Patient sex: F
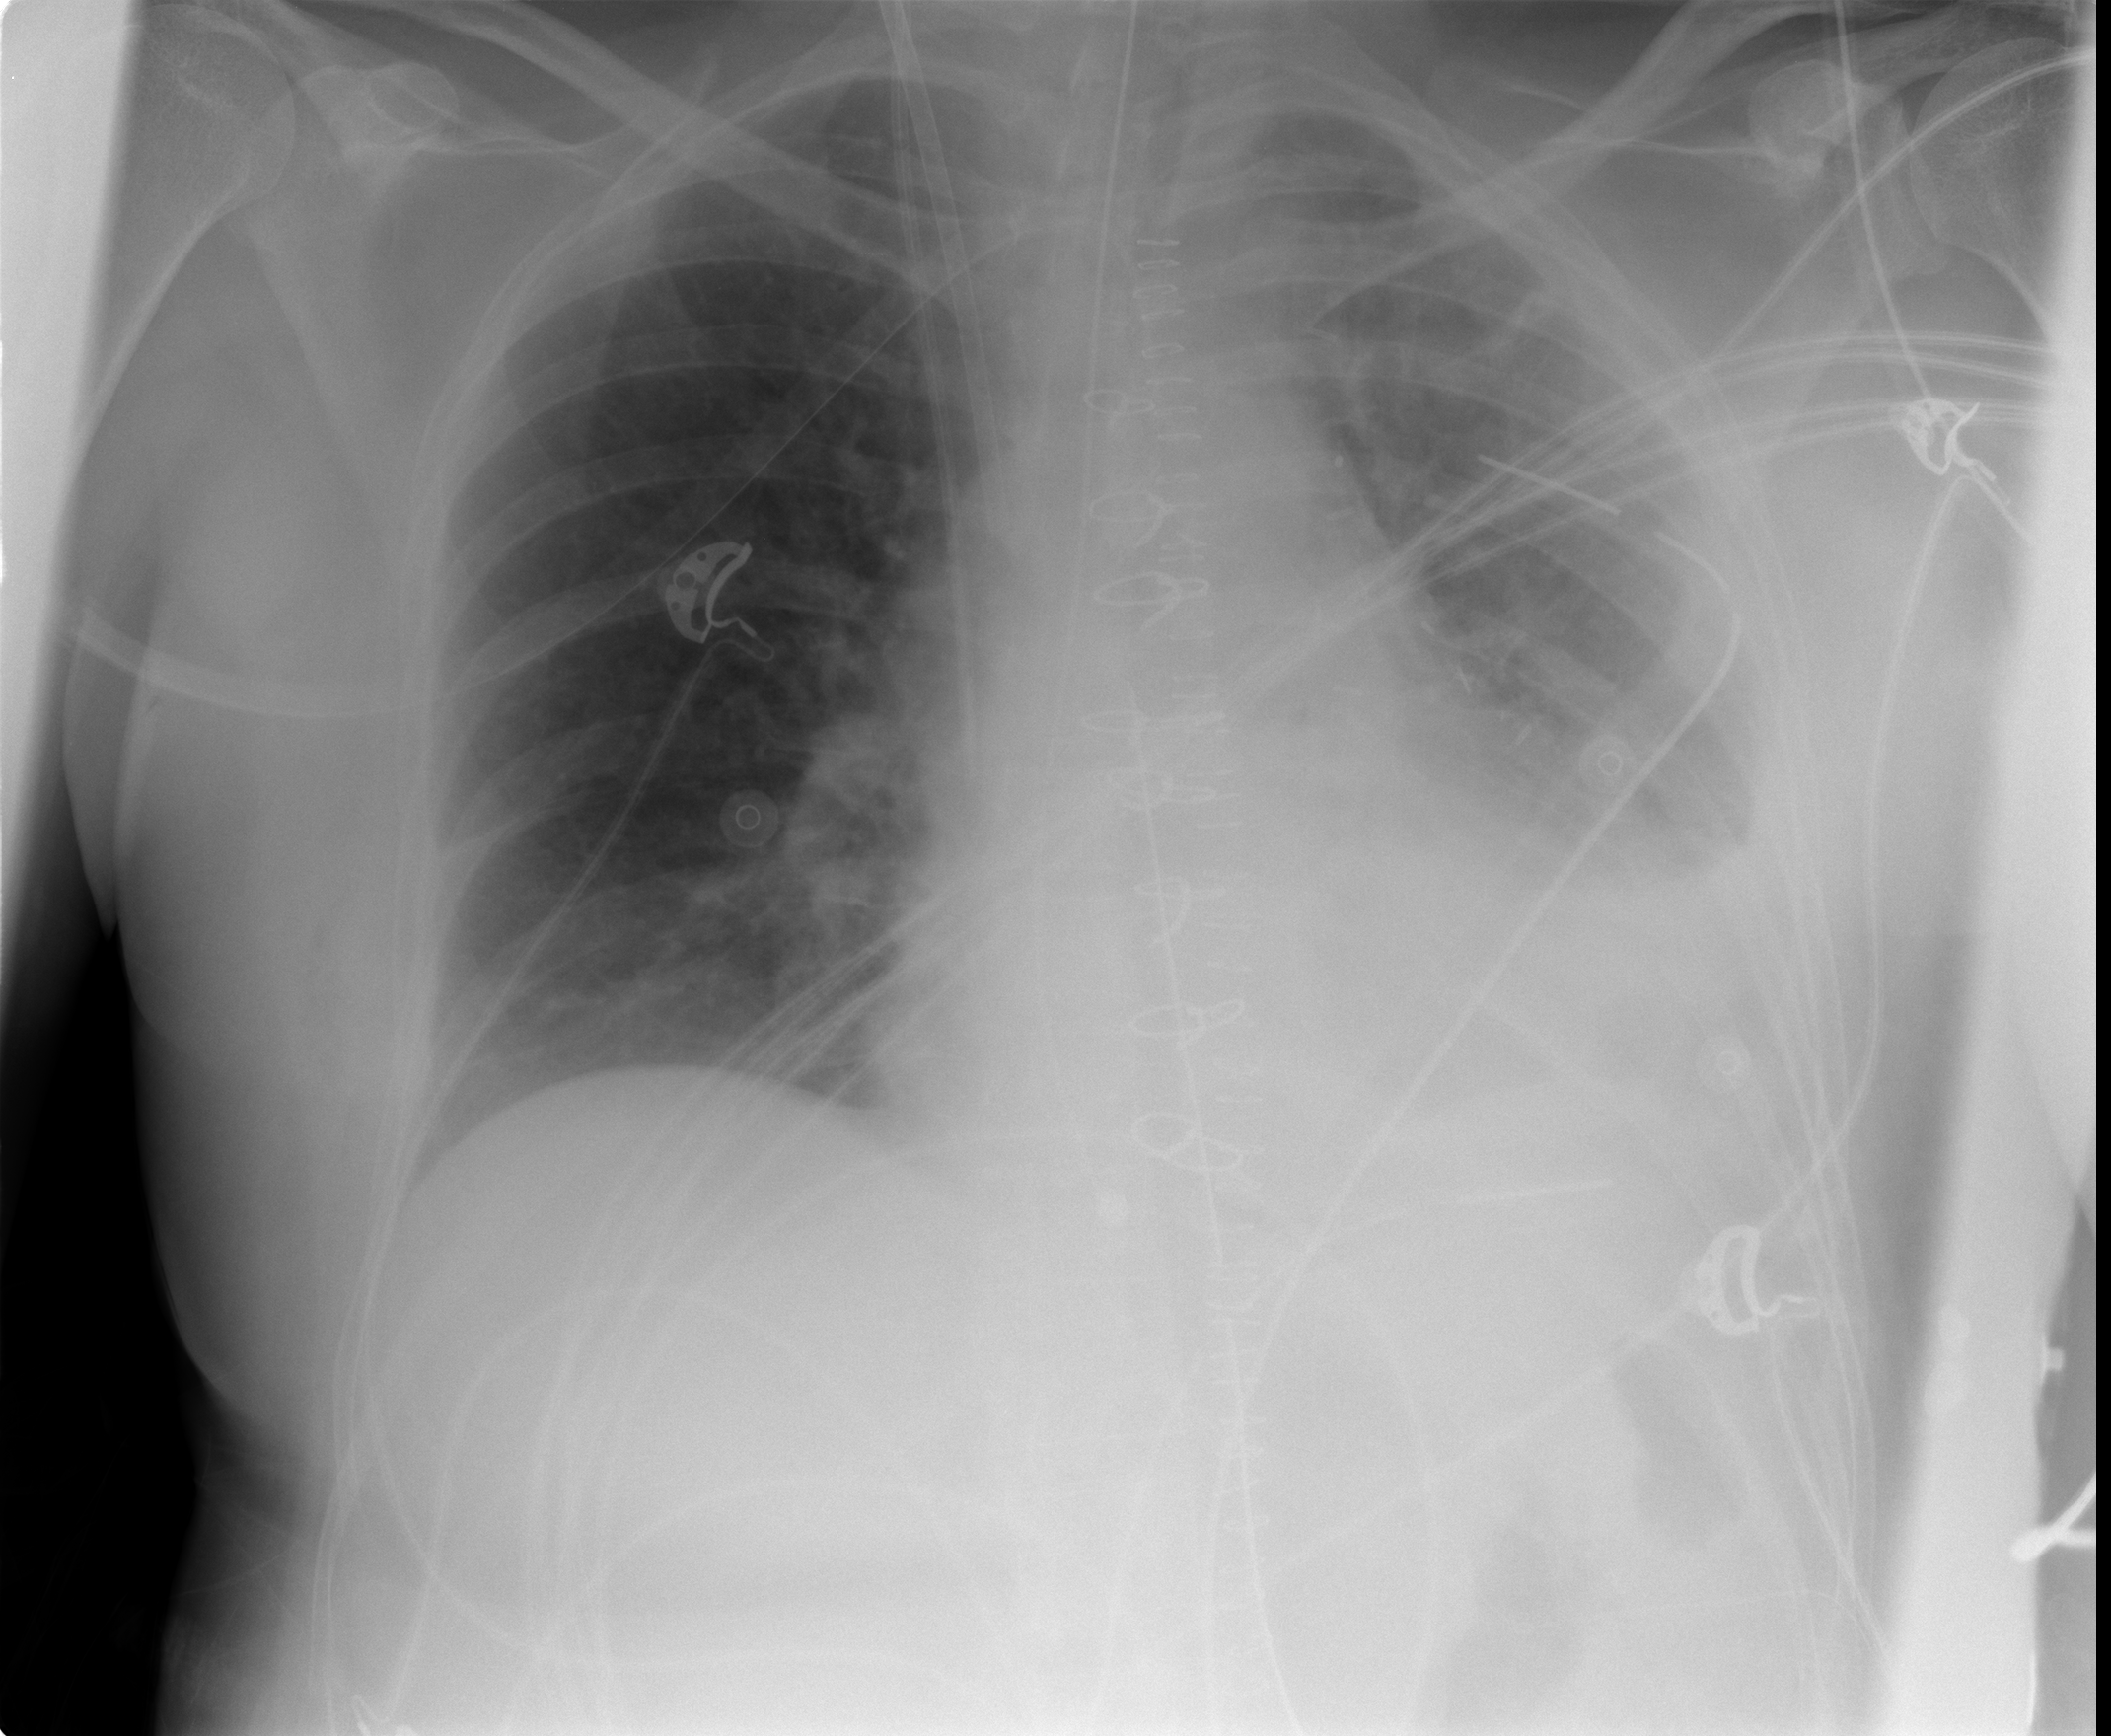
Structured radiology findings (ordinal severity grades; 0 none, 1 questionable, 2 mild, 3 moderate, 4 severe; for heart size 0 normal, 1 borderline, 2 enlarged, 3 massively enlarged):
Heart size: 1
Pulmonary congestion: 2
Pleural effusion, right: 0
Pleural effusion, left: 3
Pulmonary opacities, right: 0
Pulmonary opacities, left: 2
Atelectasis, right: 0
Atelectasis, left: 2